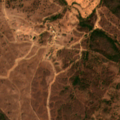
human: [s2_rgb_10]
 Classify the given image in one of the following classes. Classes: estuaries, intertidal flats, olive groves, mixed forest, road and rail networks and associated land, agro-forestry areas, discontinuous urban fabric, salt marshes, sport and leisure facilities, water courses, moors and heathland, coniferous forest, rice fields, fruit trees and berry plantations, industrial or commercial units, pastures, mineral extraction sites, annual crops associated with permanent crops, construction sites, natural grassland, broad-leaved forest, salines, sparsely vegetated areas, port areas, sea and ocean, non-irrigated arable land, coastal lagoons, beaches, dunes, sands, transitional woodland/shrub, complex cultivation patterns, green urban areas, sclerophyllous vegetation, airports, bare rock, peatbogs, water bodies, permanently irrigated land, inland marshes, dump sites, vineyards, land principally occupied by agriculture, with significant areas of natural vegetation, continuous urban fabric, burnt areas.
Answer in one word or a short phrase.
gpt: agro-forestry areas, broad-leaved forest, transitional woodland/shrub